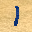
Label: 1